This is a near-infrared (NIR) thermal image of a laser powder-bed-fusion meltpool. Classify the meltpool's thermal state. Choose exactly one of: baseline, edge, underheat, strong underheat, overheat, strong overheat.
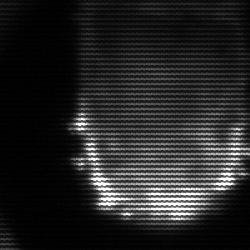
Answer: baseline